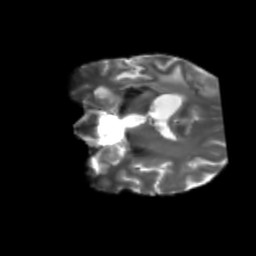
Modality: T2w
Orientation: coronal
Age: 54
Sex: female
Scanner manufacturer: siemens
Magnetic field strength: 3 T
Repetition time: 5.25 s
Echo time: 0.08 s